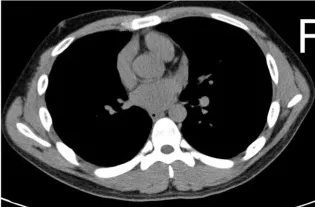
(F) Five Years Post-Right Lung Lobectomy. Imaging revealed postoperative changes in the right lung, with no abnormal density detected.
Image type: radiology (ct)